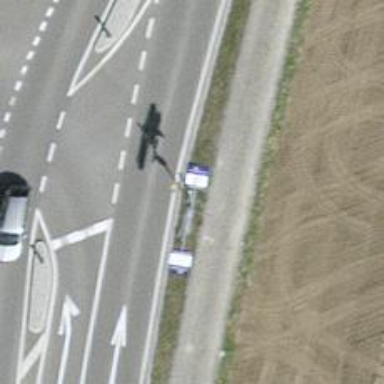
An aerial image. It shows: Guidepost providing information.